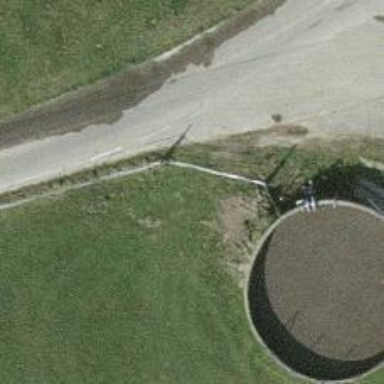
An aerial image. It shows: Storage tank created as man-made structure.